Field crop: tomato
Growth stage: 1
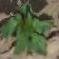
Species: solanum